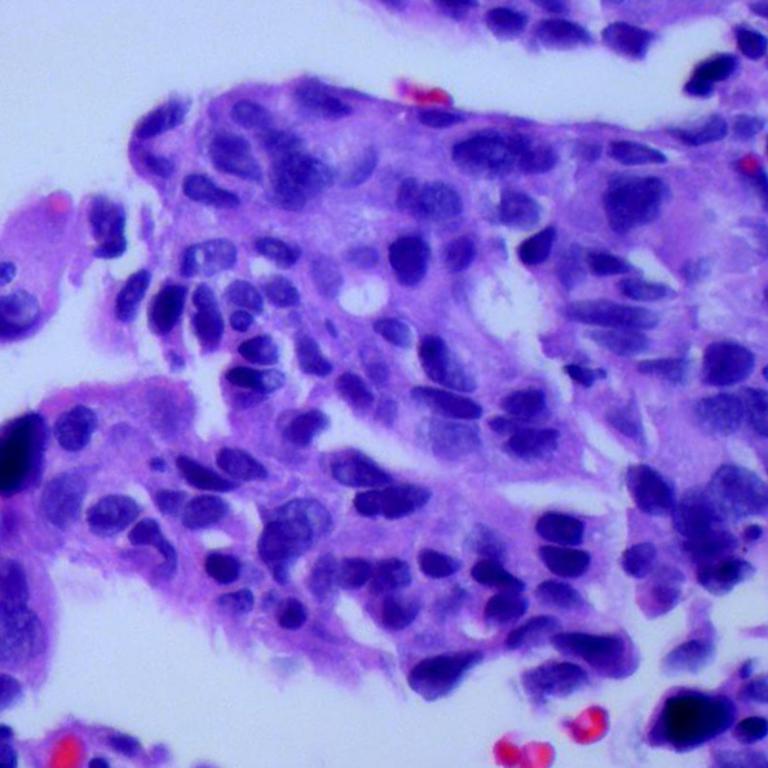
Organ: lung
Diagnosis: adenocarcinomas